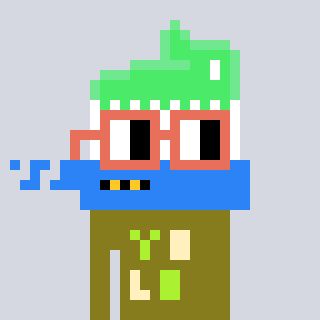
a pixel art character with square orange glasses, a toothbrush-shaped head and a gunk-colored body on a cool background